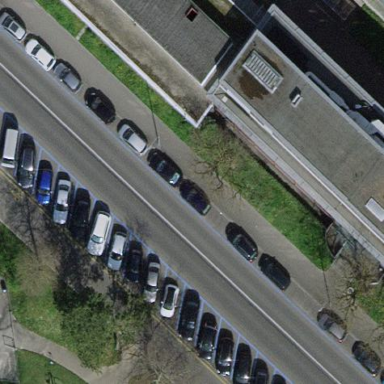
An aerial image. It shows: Normal parking space available at the amenity.